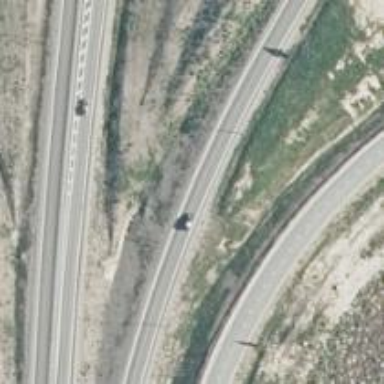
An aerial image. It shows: Trunk link highway.